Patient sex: M
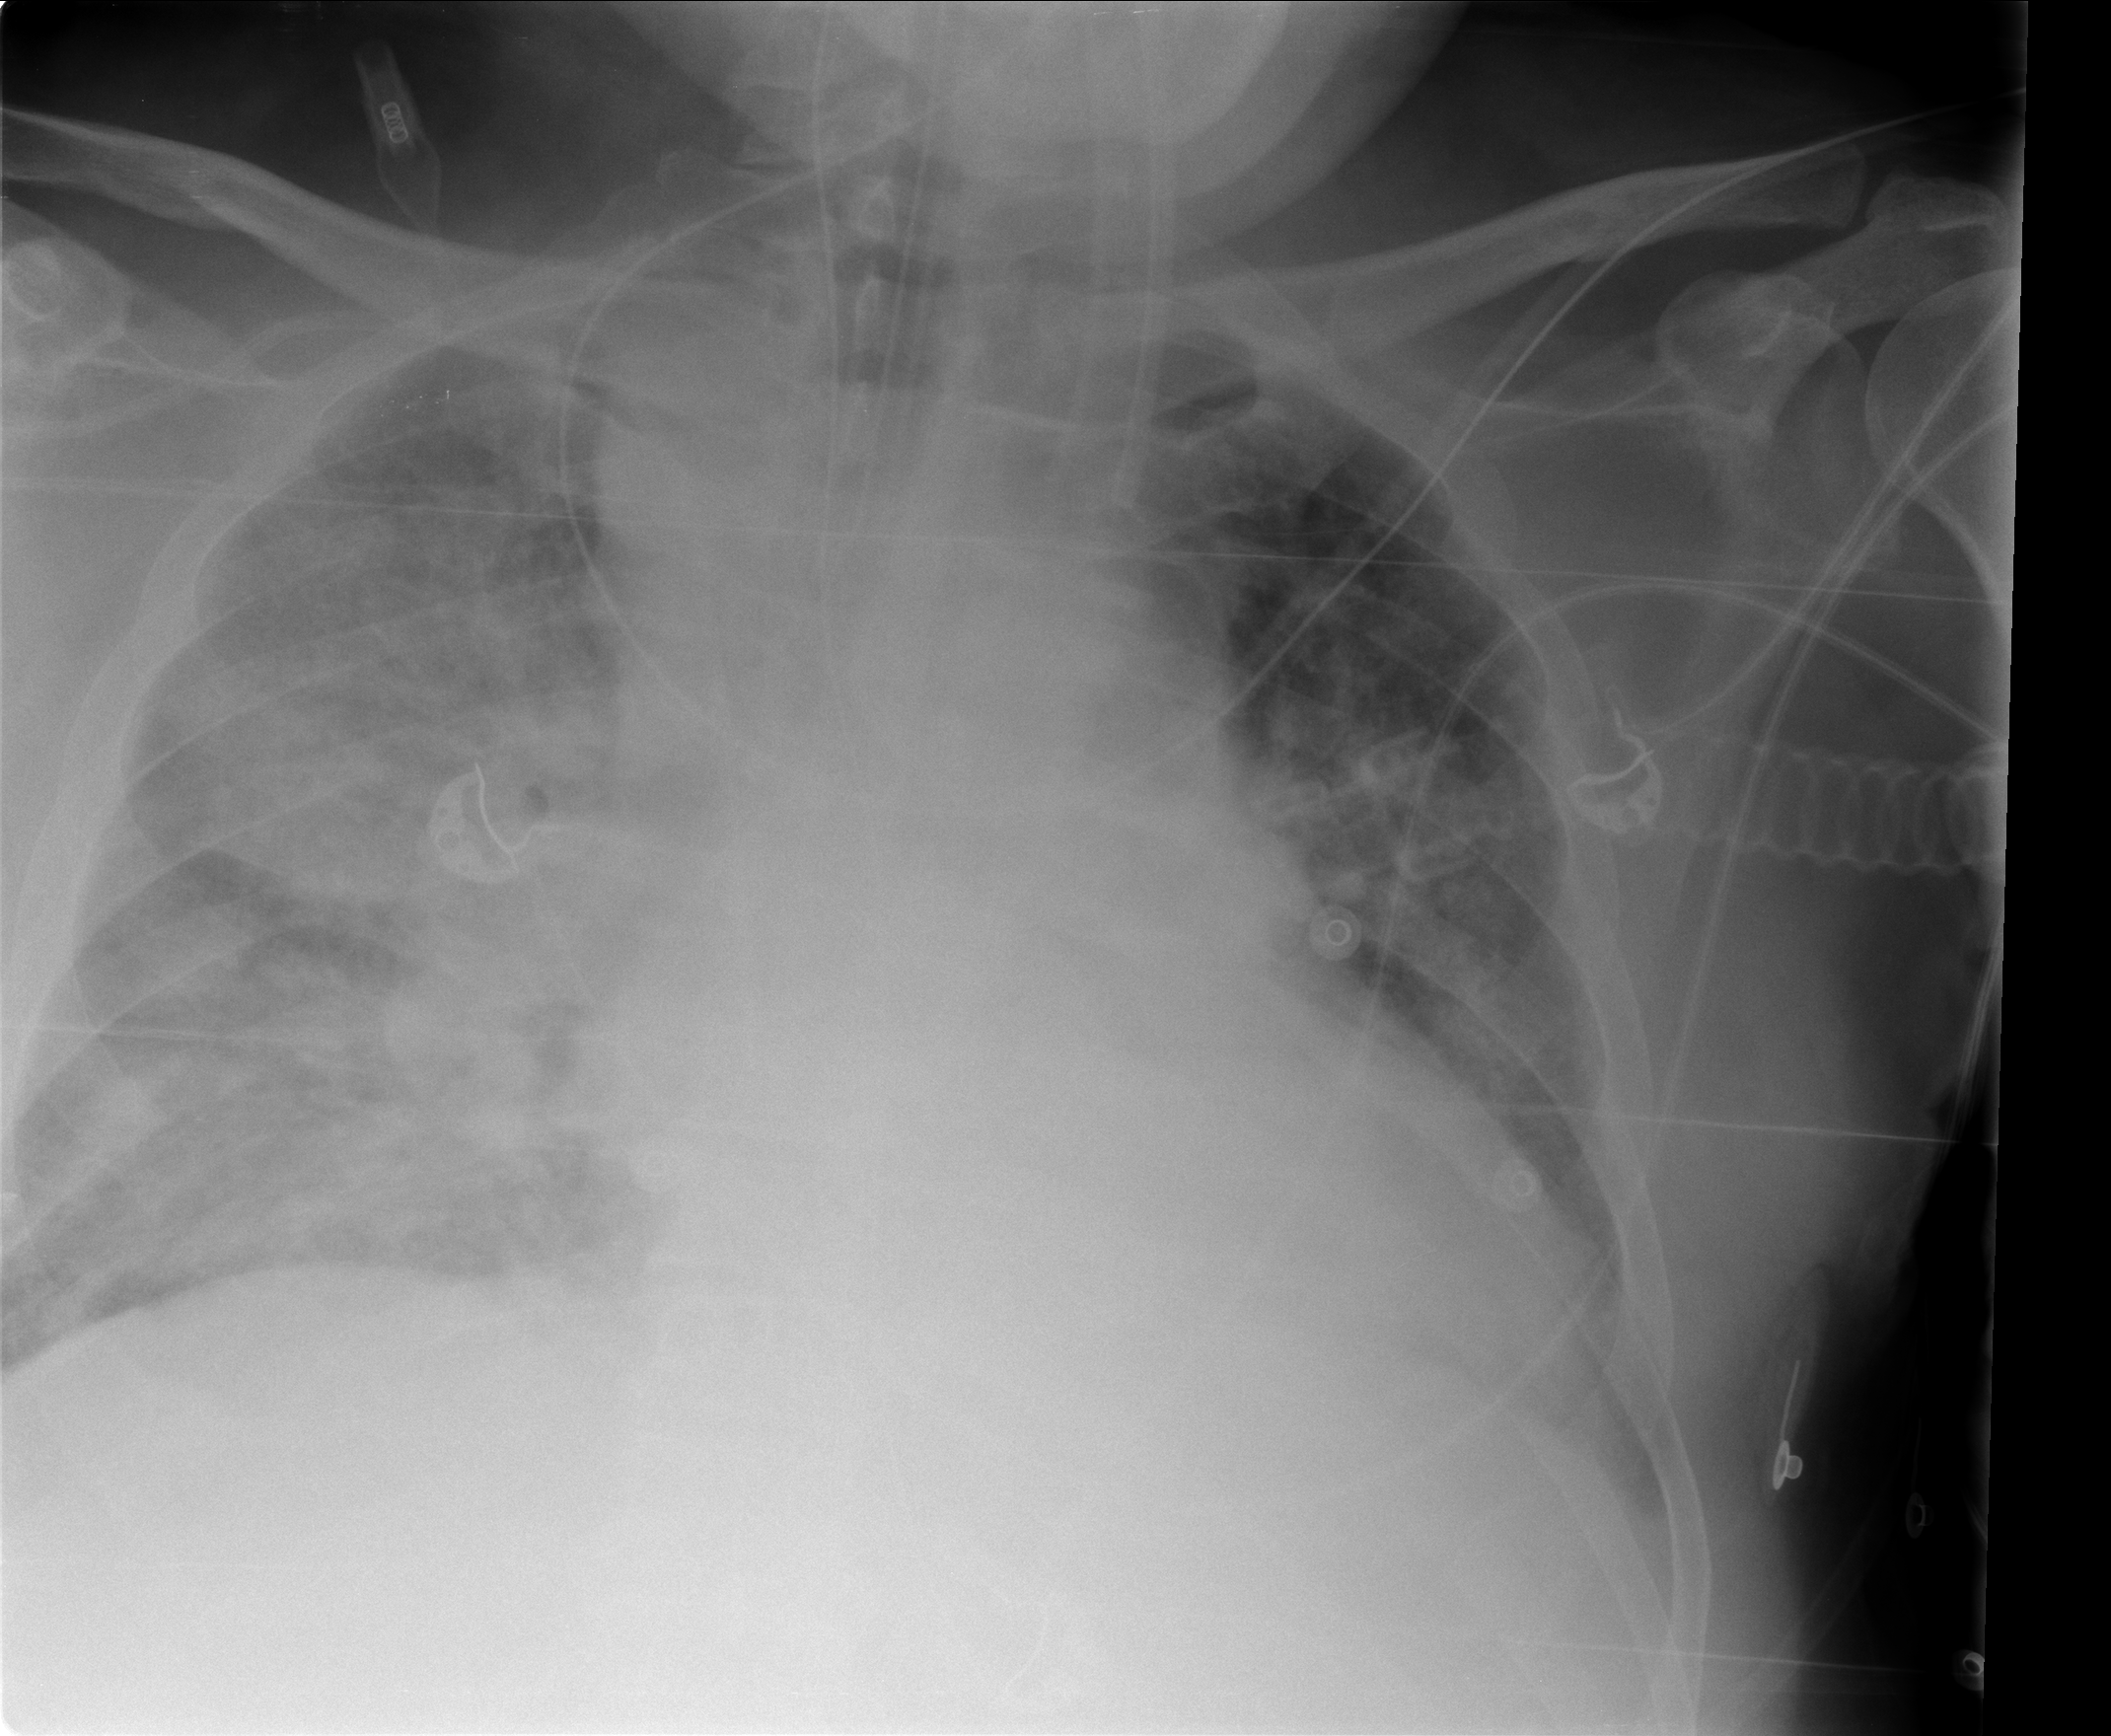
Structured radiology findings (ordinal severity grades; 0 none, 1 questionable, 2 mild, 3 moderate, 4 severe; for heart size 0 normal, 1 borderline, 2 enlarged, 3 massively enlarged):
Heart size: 2
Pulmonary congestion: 3
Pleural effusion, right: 0
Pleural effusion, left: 2
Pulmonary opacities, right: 4
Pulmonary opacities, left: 3
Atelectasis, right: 4
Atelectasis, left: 2